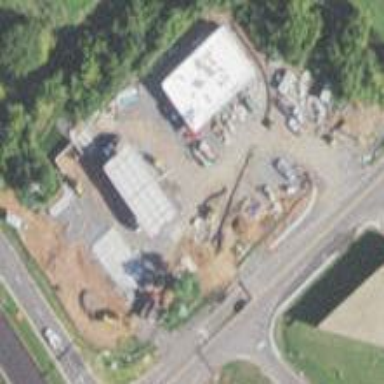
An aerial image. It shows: Fuel station.